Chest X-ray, PA view. Patient: 44 years old, sex F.
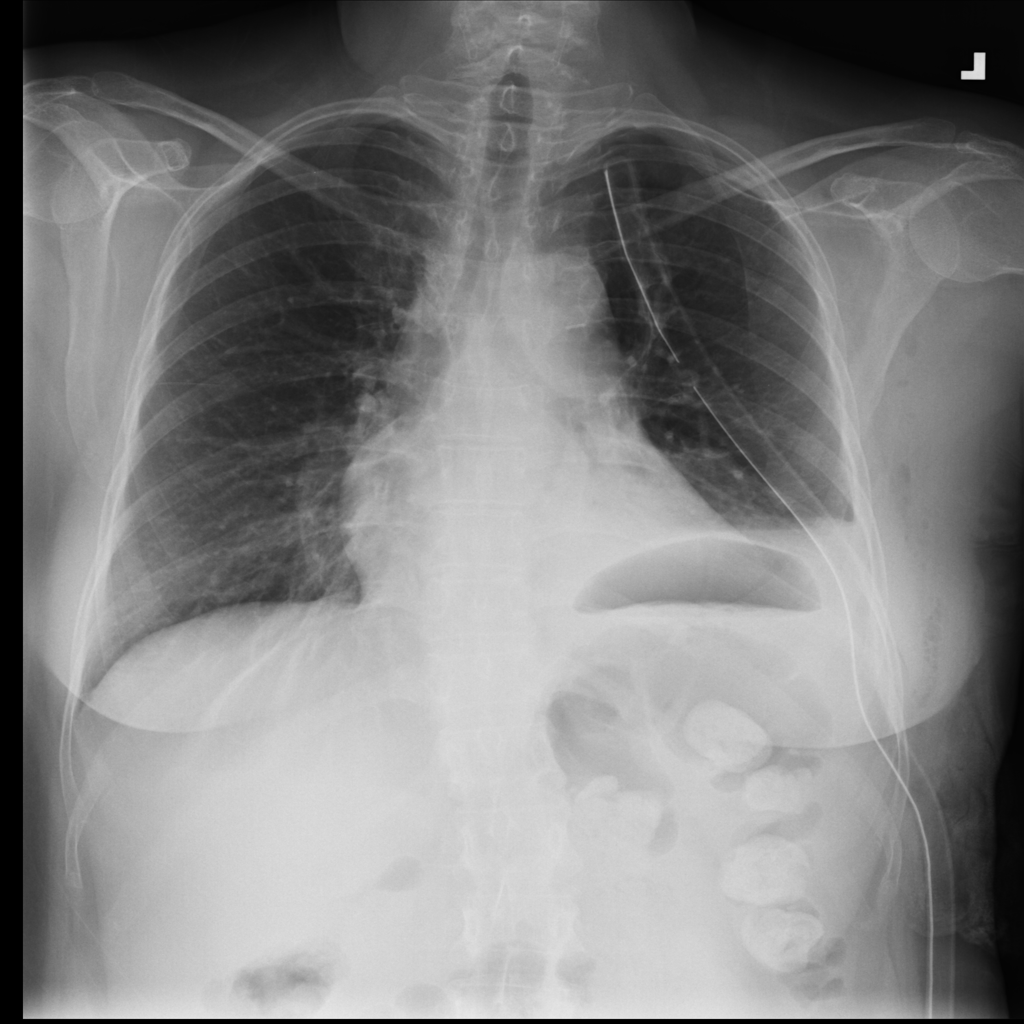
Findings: Emphysema, Pneumothorax